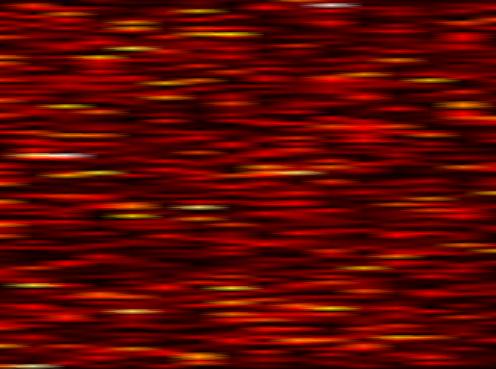
Label: FOFDM